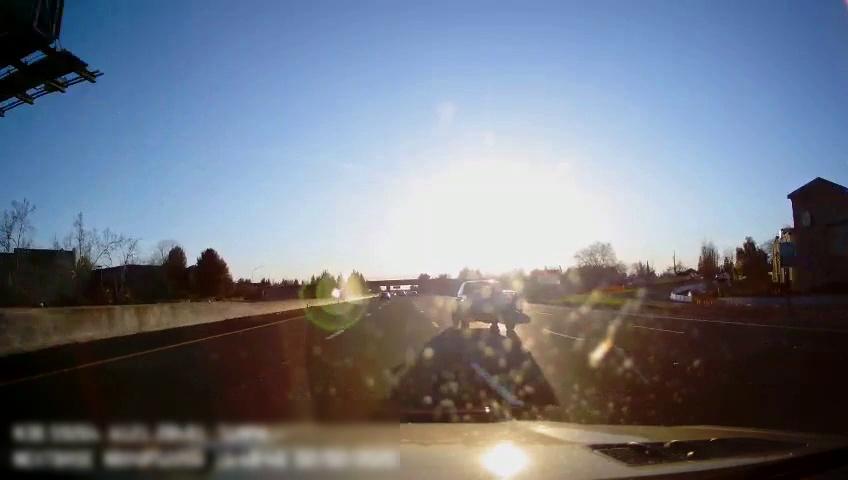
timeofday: Day
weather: Sunny
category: Drivable Space
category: Drivable Space
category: Vehicles | Car
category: Vehicles | Truck
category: Vehicles | Car
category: Lanes | Alternate Lane
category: Lanes | Alternate Lane
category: Lanes | Current Lane
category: Lanes | Current Lane
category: Lanes | Alternate Lane
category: Lanes | Alternate Lane
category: Traffic | Signs